Interaction volume radius: 5 \u00c5
Interaction volume height: 35 \u00c5
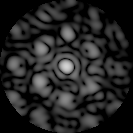
Disorder parameter: 0.5473